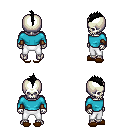
a pixel art fantasy rpg character, male body template, skeleton, teal long-sleeve shirt, white pants, black mohawk hairstyle, leather bracers, brown slippers, four views (front, back, left, right), 2x2 character sprite sheet, small pixel art, hard edges, no anti-aliasing